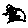
Label: car